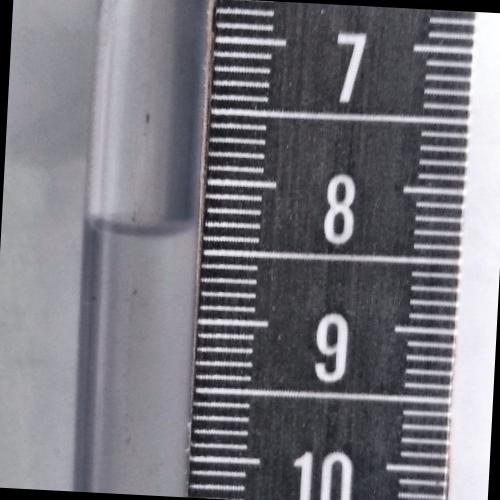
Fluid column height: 8.3 cm